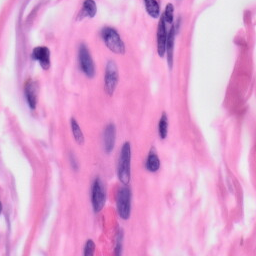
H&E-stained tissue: Skin